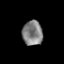
Tissue: lung
Cell type: Epithelial cells
Senescence score: 0.2178
Nuclear area (px): 491
Mean DAPI intensity: 128.692